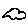
Label: bird